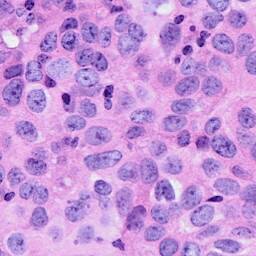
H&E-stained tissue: Breast